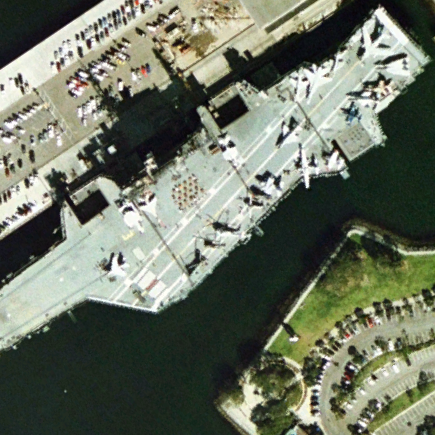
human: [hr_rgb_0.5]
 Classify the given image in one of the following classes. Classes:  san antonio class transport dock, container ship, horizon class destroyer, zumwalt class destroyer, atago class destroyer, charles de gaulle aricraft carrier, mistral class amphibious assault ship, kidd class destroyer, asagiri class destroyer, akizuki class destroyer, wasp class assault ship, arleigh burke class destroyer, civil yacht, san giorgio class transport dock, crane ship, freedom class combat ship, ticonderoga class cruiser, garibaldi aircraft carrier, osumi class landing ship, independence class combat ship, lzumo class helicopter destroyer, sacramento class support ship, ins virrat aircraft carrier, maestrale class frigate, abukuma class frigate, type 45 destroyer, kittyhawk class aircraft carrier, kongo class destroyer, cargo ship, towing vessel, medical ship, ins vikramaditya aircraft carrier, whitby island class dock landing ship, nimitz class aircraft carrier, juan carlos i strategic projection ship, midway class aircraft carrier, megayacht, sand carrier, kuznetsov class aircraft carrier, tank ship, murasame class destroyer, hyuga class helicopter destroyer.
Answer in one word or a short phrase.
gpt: Midway class aircraft carrier